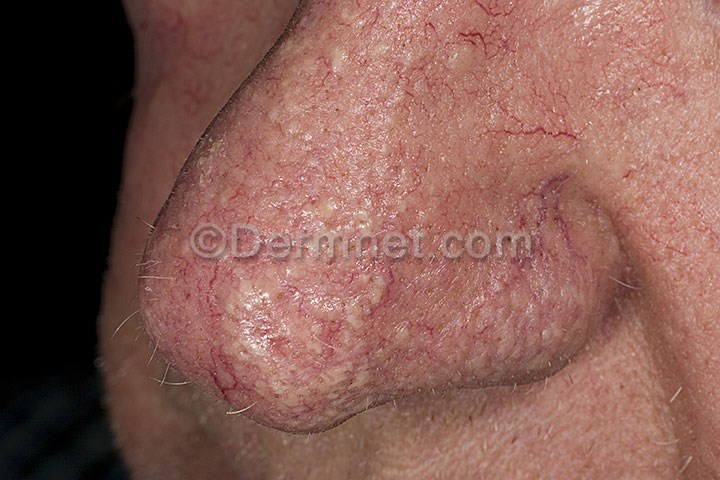
Disease: Light Diseases and Disorders of Pigmentation